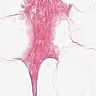
Metastatic tissue present: no